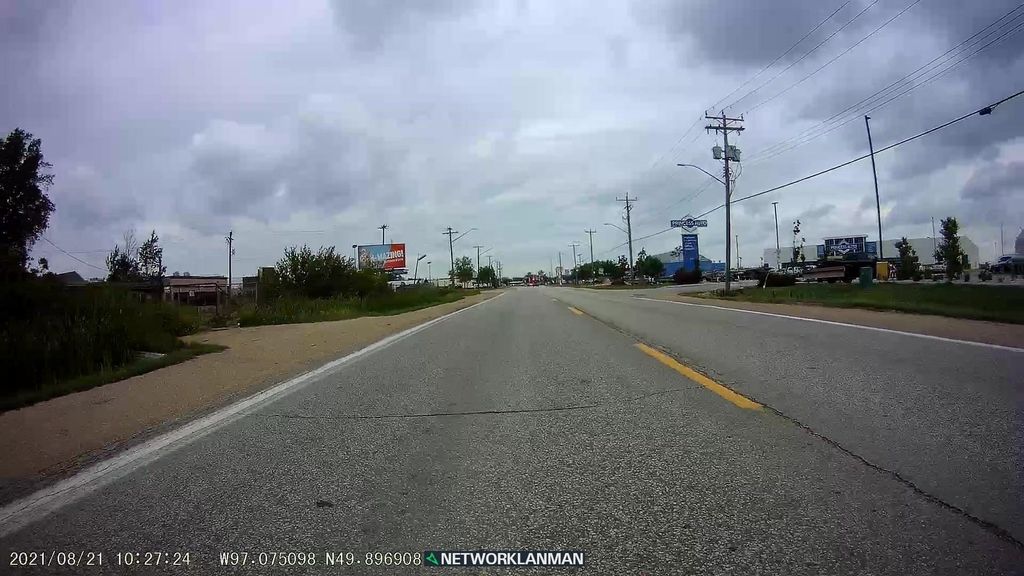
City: winnipeg